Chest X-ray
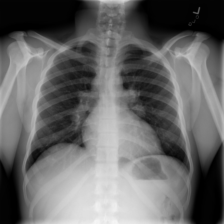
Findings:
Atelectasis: negative
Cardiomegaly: negative
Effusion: negative
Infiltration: negative
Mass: negative
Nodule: negative
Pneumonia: negative
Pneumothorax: negative
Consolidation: negative
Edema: negative
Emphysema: negative
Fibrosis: negative
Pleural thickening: negative
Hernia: negative